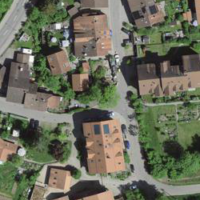
EUNIS habitat code: 54
Species observed at this site:
Sorbus aucuparia